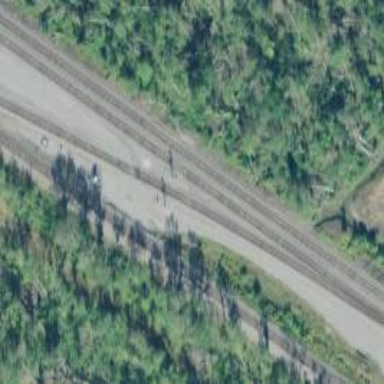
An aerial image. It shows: Railway track.